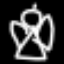
Label: angel